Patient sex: M
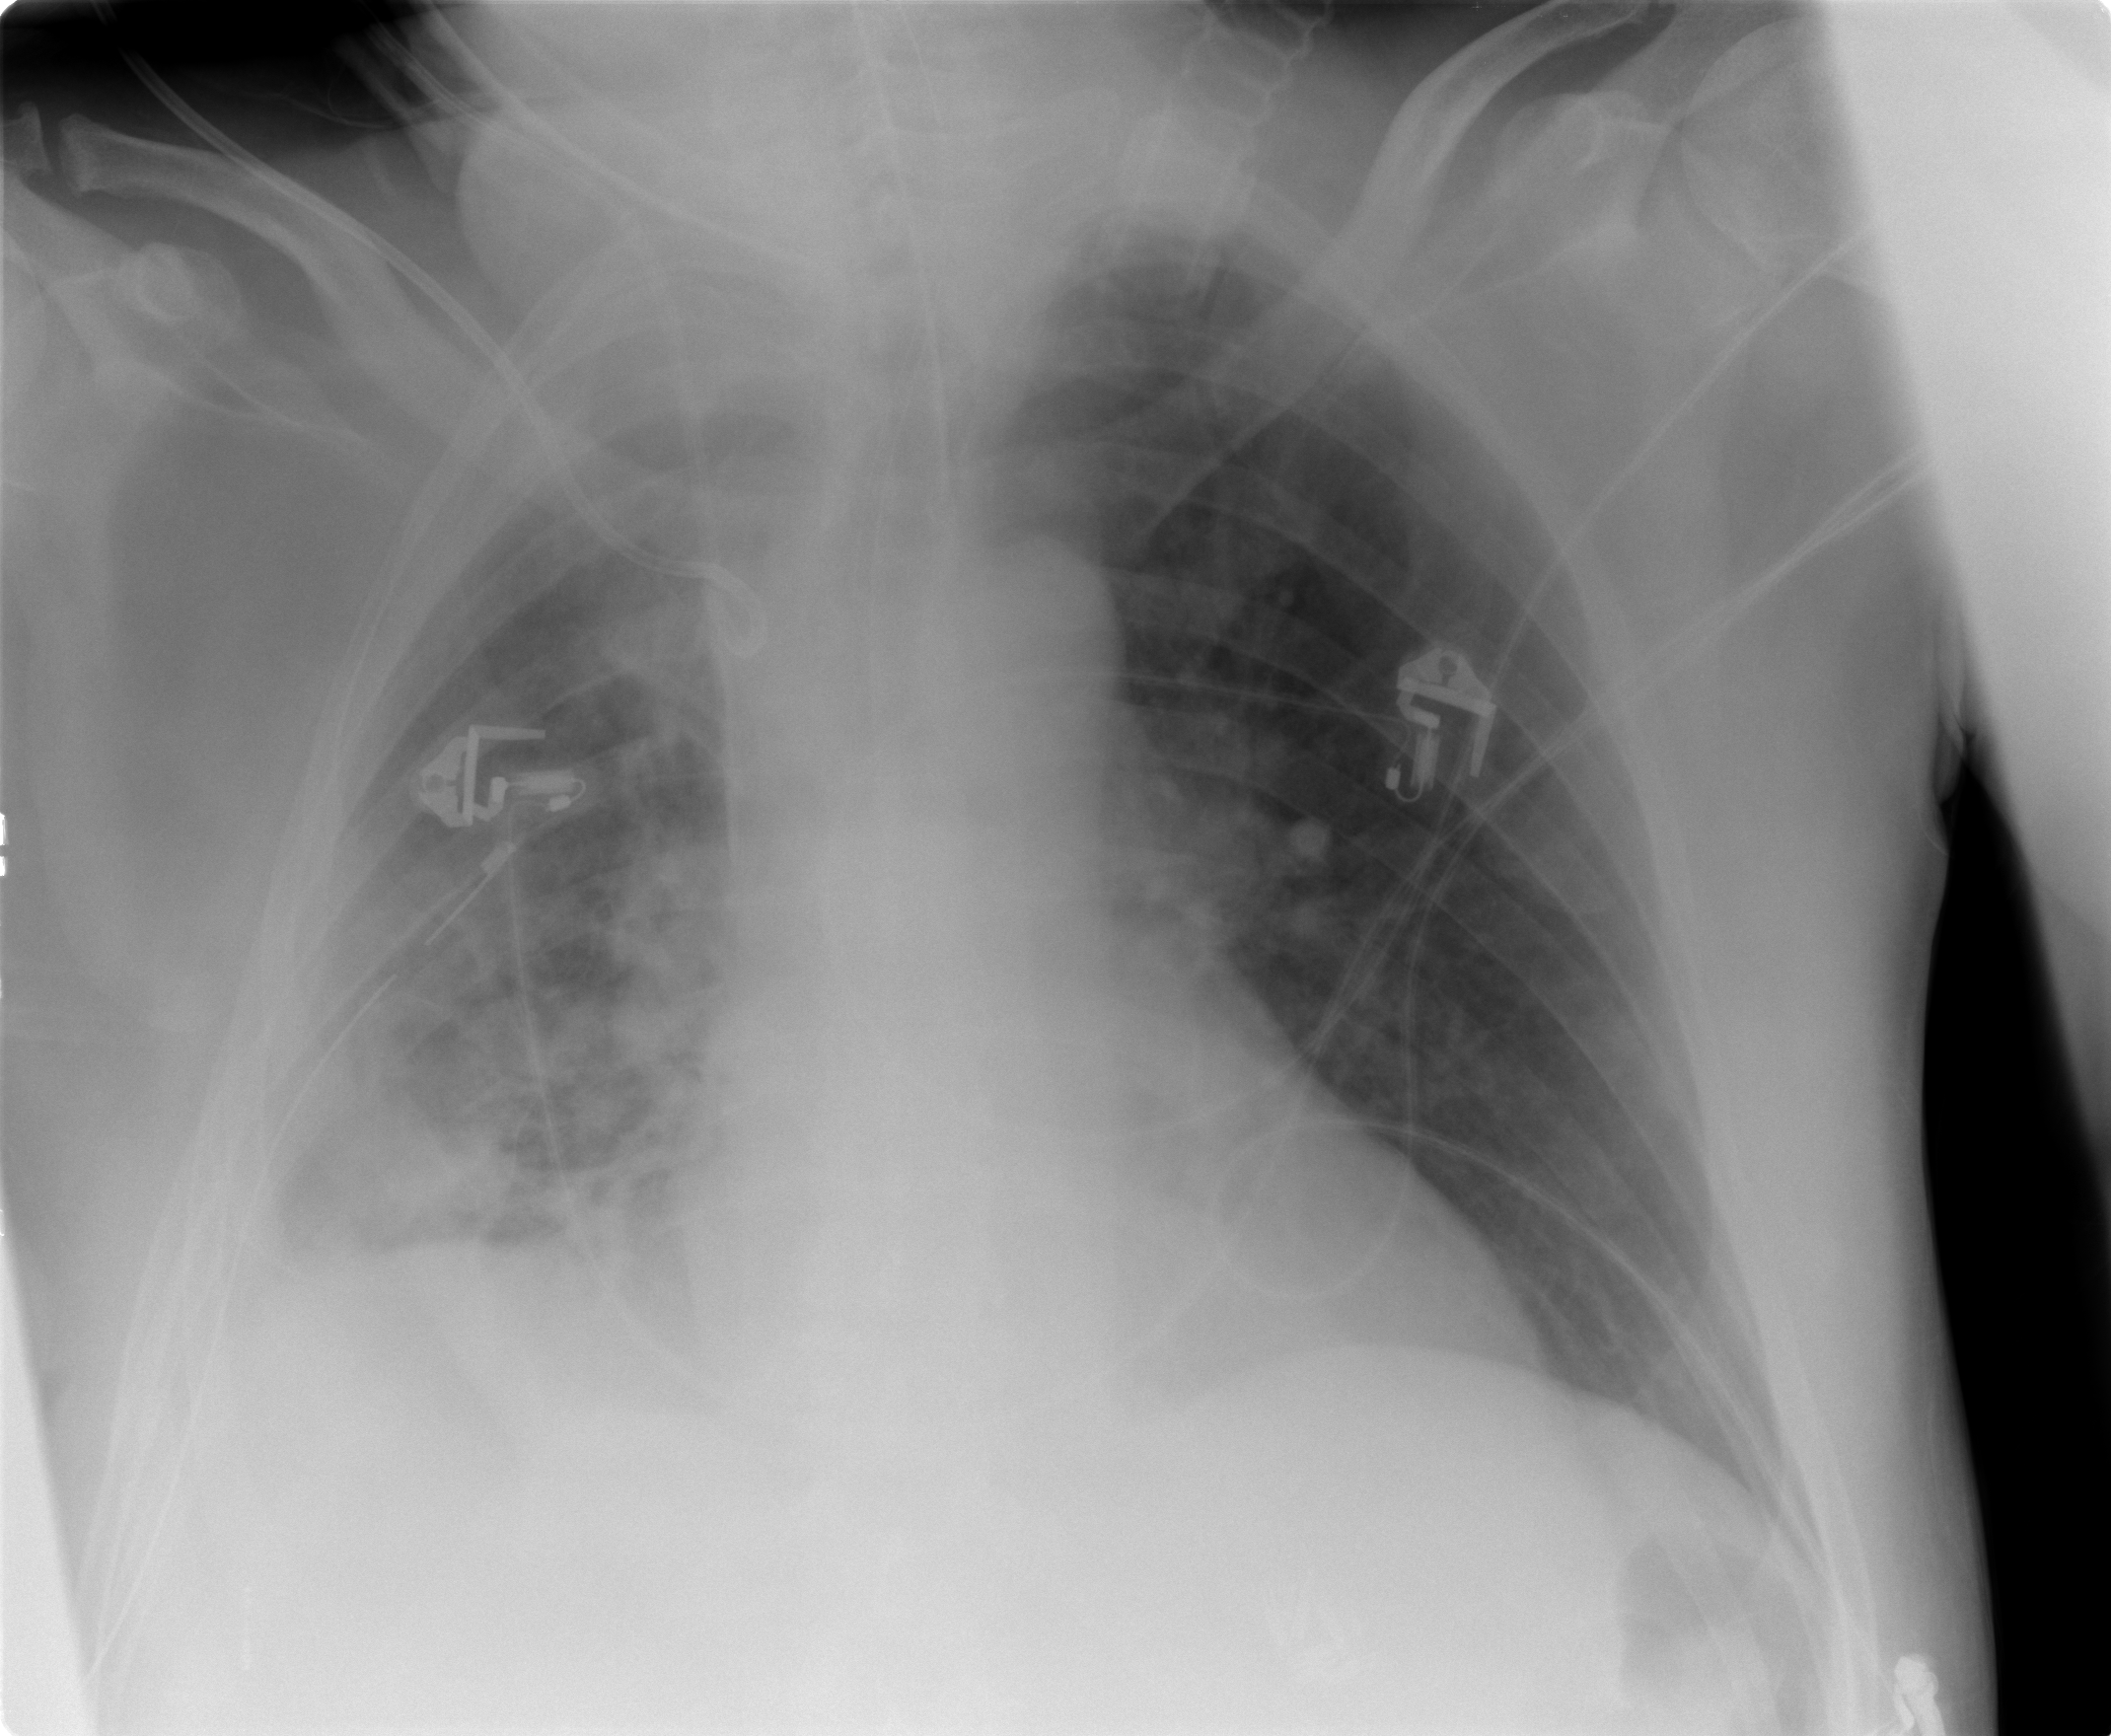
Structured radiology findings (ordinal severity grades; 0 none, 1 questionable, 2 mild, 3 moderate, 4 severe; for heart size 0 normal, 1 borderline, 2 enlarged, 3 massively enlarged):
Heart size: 2
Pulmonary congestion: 2
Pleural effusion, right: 3
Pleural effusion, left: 0
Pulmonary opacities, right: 3
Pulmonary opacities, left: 0
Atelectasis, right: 3
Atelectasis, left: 0